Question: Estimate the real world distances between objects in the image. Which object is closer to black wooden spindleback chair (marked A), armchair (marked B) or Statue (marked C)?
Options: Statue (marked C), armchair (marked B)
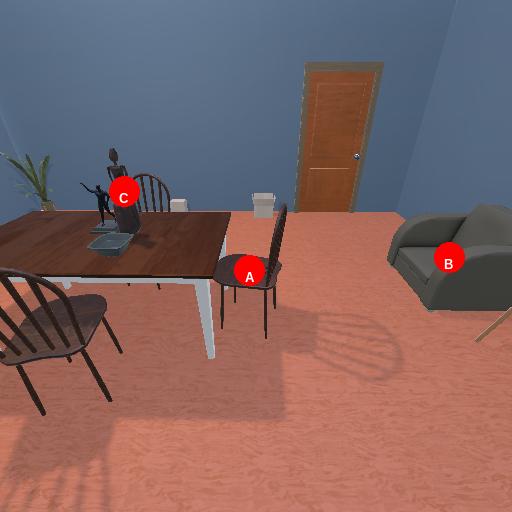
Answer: Statue (marked C)